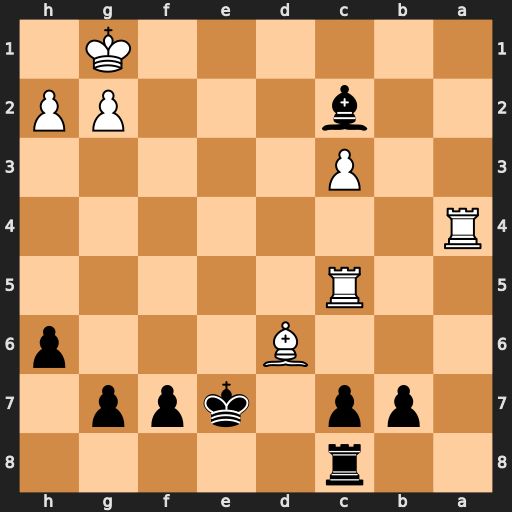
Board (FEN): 2r5/1pp1kpp1/3B3p/2R5/R7/2P5/2b3PP/6K1
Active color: b
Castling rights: -
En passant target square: -
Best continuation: Kxd6 Rca5 Bxa4